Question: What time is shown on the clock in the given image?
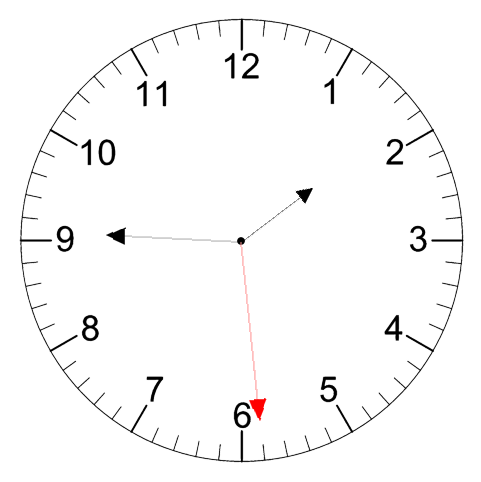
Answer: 01:45:29